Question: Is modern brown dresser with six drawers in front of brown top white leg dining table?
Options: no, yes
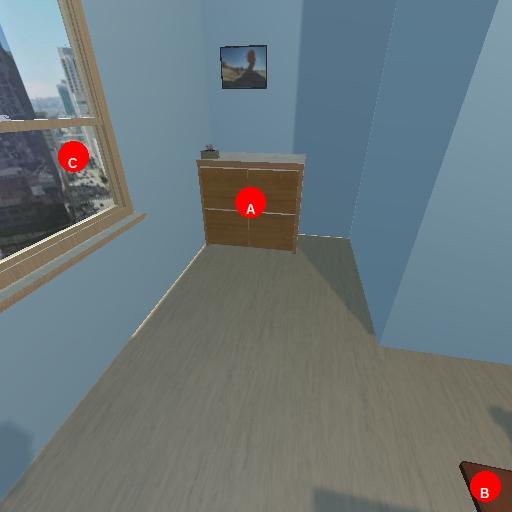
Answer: no